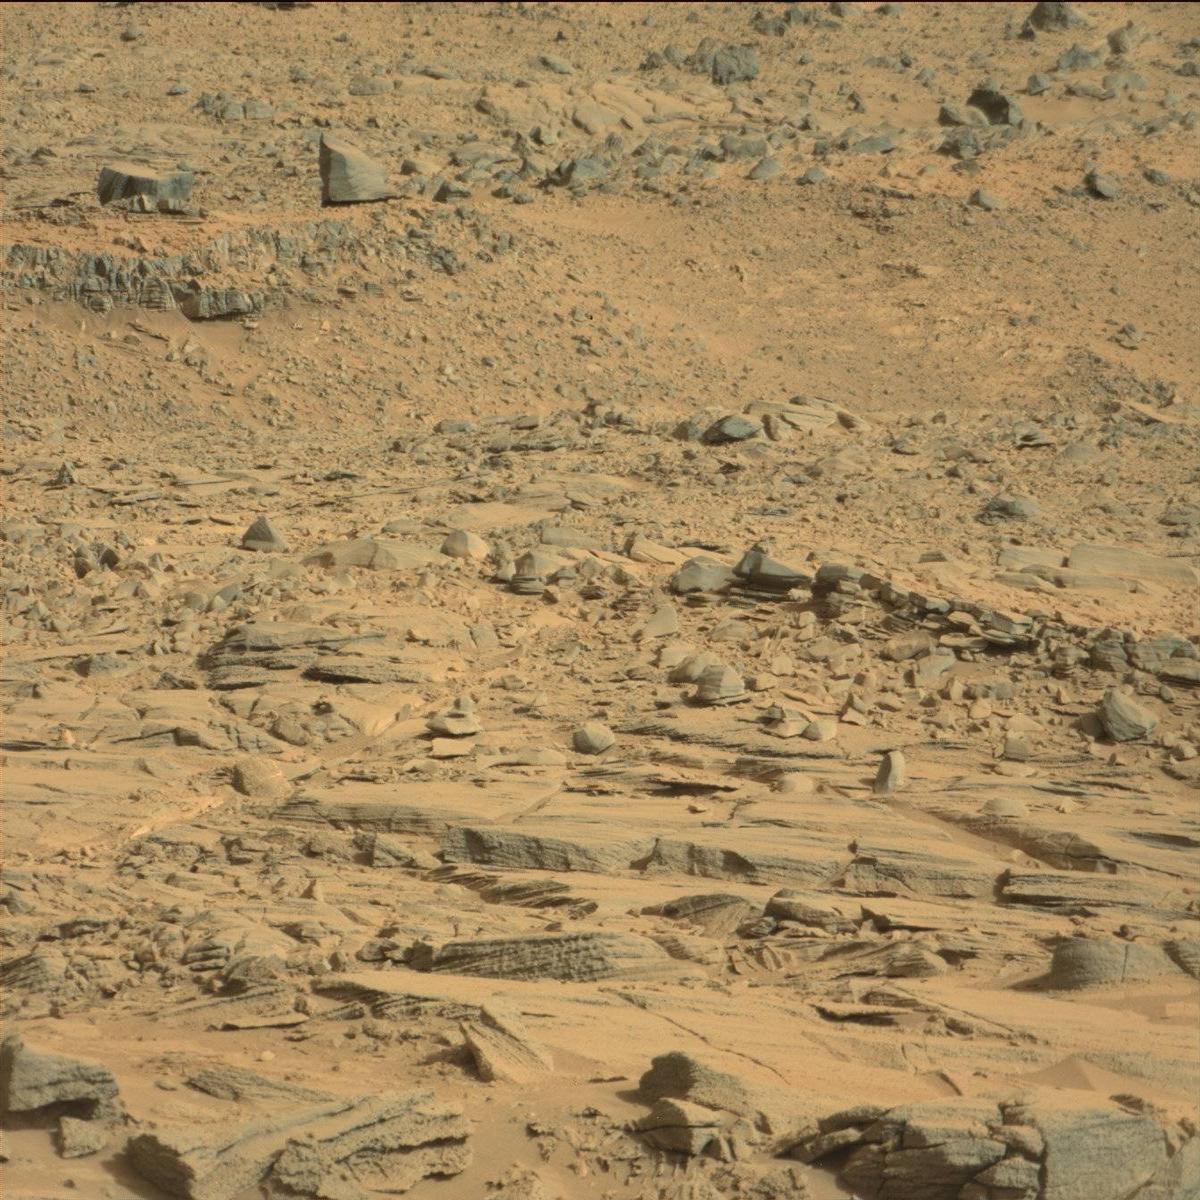
Terrain classes present: Bedrock, Sand / Soil